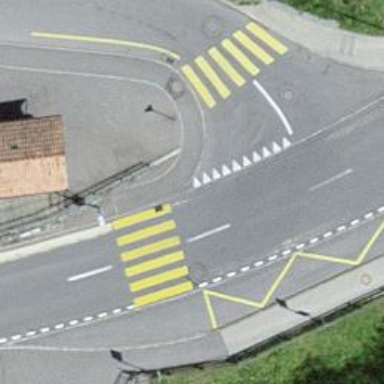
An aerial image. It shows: Marked crossing on the road.